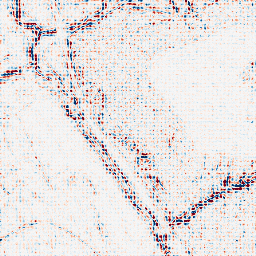
Category: wavelet
Decomposition family: wavelet_biorthogonal
Decomposition parameters: wavelet: bior3.5
level: 2
Upsampling method: sinc_blackman
Upsampling parameters: scale: 8
kernel_size: 8
Upsampling scale: 8